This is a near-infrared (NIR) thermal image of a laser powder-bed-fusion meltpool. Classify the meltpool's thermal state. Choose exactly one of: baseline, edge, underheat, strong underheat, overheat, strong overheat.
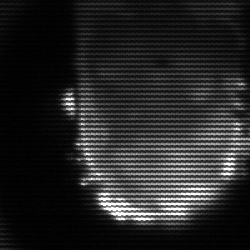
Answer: baseline